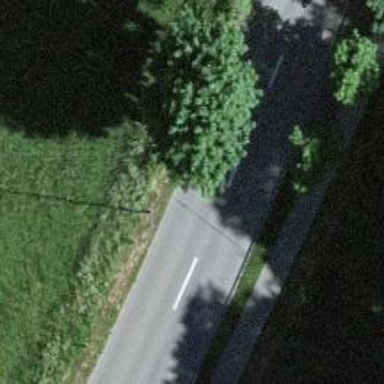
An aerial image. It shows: Tertiary road with asphalt surface.